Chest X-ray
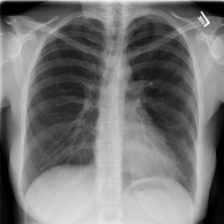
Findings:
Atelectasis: negative
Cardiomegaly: negative
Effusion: negative
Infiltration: negative
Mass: negative
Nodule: negative
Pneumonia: negative
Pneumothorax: negative
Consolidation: negative
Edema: negative
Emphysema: negative
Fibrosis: negative
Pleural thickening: negative
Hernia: negative